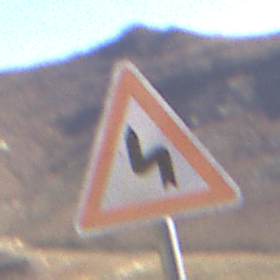
Verkehrszeichen: DoppelkurveZunaechstLinks
Umgebung: Outdoor, Nature
Tageszeit: MorningAfternoon
Wetter: Clear
Licht: Natural
Jahreszeit: NotSpecified
Kontrast: HighContrast